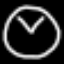
Label: clock